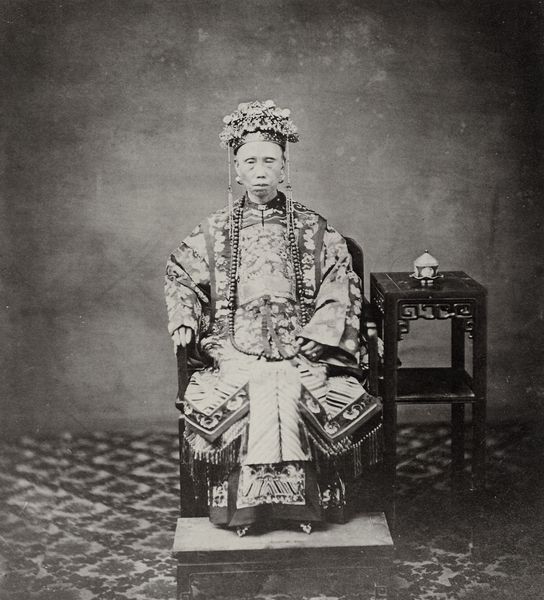
Titel: Wahrscheinlich die Frau von Huang Tsan-t'ang, Gouverneur von Kwang-tung.
Künstler: Chinesischer Photograph
Schlagwörter: gott, kopf, mann, umhang, weiß, sitzen, bunt, frau, grau, hintergrund, holz, hut, kleid, licht, raum, schmuck, schwarz, stuhl, tisch, zimmer, muster, ornament, rock, teppich, alt, mütze, wand, gesicht, haarschmuck, kleidung, bildnis, hände, portrait, porträt, boden, gewand, interieur, kostüm, mantel, pose, reich, sessel, sitzend, person, frontal, krone, vase, japan, schuhe, kette, klein, vergilbt, ausdruck, hocker, schemel, kaiser, könig, thron, dekoration, tapete, ernst, starr, kerze, robe, tischchen, lack, tasse, podest, chinesin, foto, fotografie, photographie, alter, fuss, orient, asien, fliesen, schwarzweiß, posieren, herrscher, trohn, kopfputz, mosaik, beten, göttin, photo, tracht, china, talar, mönch, tempel, fotographie, kopfschmuck, aufnahme, beistelltisch, kaiserin, ornat, tradition, würde, würdevoll, dreckig, fußschemel, umhand, prachtvoll, podium, fernost, asiate, buddha, eingeborene, porträtfoto, traditionell, festgewand, vietnam, fußspitzen, fußständer, würdenträgerin, dalai lama, thron china